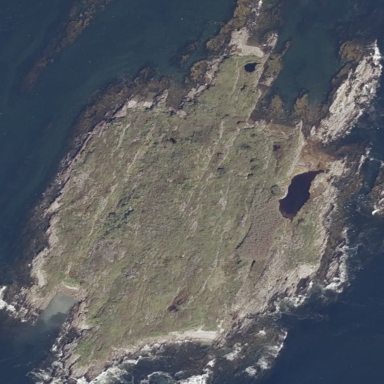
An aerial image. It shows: Islet along the natural coastline.